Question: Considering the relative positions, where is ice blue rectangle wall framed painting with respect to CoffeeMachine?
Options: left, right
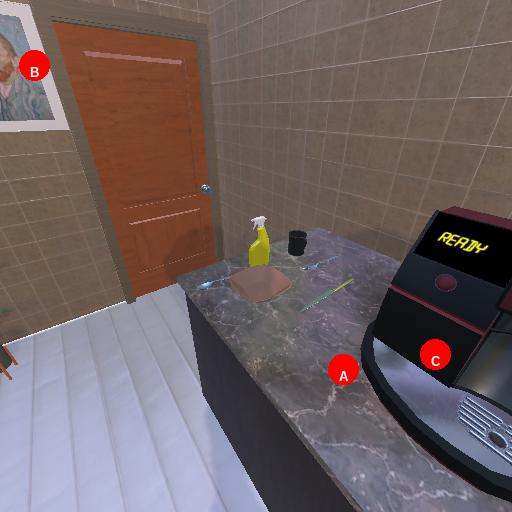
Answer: left